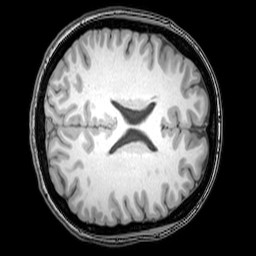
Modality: T1w
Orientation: axial
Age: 24
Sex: female
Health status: healthy
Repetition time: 0.081 s
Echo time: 0.037 s